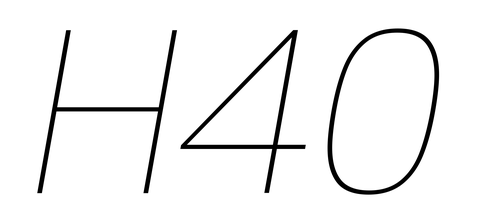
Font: Poppins-ThinItalic